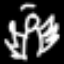
Label: angel